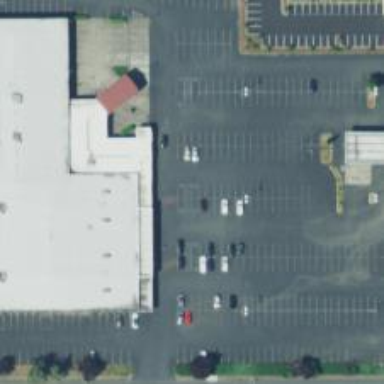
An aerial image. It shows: Parking space is available.